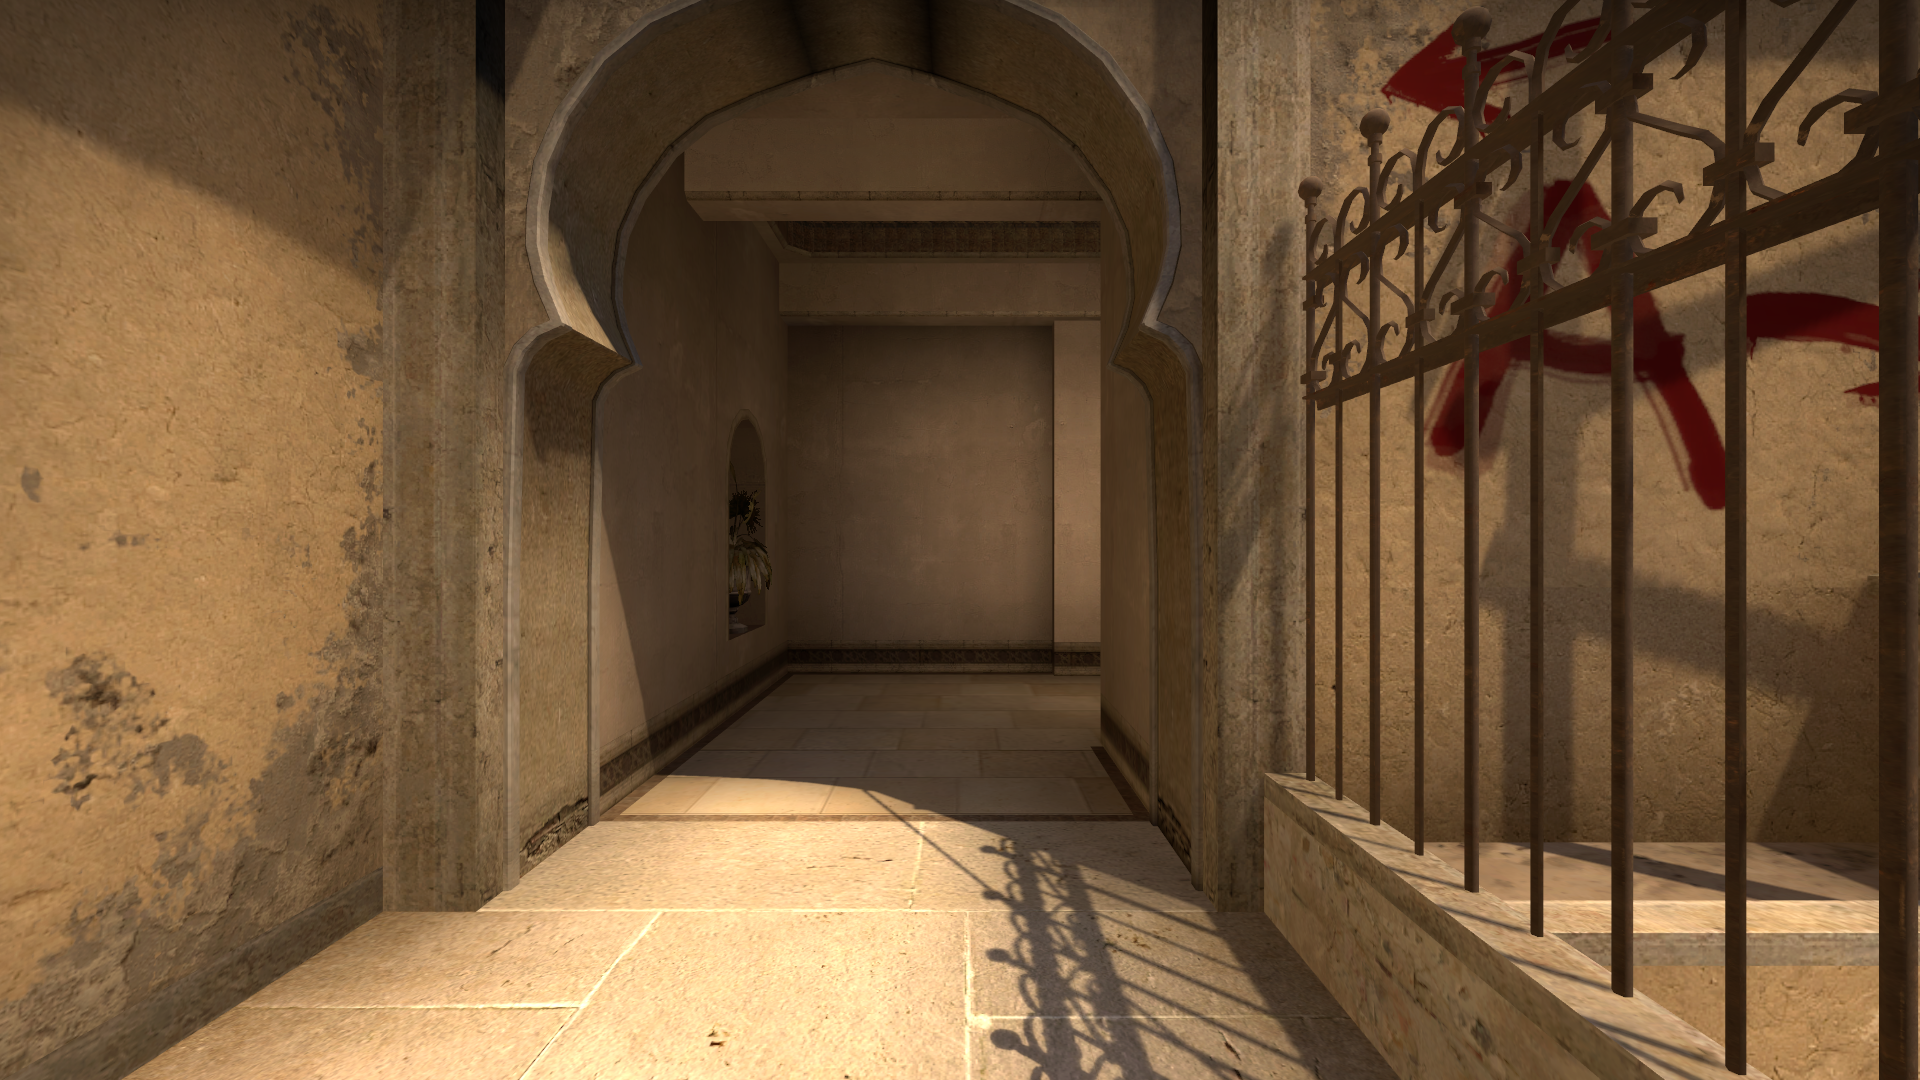
Map: de_mirage